Question: I am having a issues with running a runnable jar file which has a image icon in it.
Code runs on eclipse nicely and displays the icon in a 'JFrame'. The way I add it is by adding it to a 'JLabel' and then adding that 'JLabel' to the 'JFrame'. I export the project into a runnable Jar file and when I double click the jar. It doesn't run.
I tested out just adding a normal 'JLabel' onto the 'JFrame' without the icon code and it works when I exported and ran it.
Whenever I add the following line to code, it messes the runnable Jar File.
'''
JLabel s1 = new JLabel(new ImageIcon(getClass().getResource("/Images/Pattern1.png")));
'''
I noticed it could be something wrong when it gets the resources. My Image Pattern1, is stored in a folder called Images and that folder is inside my project src folder.
So I am sure it's in the runnable jar file when I export it.
Here my code
'''
package main;
import javax.swing.ImageIcon;
import javax.swing.JFrame;
import javax.swing.JLabel;
public class MyFrame extends JFrame {
public MyFrame() {
JLabel s1 = new JLabel(new ImageIcon(getClass().getResource("/Images/Pattern1.png")));
this.add(s1);
//JLabel test = new JLabel("Test");
//this.add(test);
}
public static void main(String[] args) {
MyFrame f = new MyFrame();
f.pack();
f.setVisible(true);
}
}
'''
This is what my files in my project looks like.

Thanks
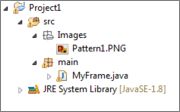
Answer: Especially on Windows, Java can be a lenient on the use of case within the file names. When running in Eclipse, the 'Pattern1.PNG' is probably been picked up off the file system directly.
Once embedded within the Jar however, the case matching becomes EXACT. This is because the resource is simply added to a zip file and Java uses the Zip Entry information to find content.
Make sure you naming is EXACT to avoid issues. Try '/Images/Pattern1.PNG' instead of '/Images/Pattern1.png'